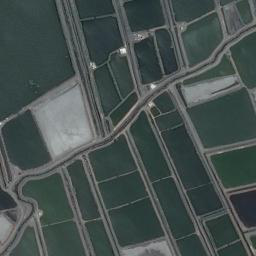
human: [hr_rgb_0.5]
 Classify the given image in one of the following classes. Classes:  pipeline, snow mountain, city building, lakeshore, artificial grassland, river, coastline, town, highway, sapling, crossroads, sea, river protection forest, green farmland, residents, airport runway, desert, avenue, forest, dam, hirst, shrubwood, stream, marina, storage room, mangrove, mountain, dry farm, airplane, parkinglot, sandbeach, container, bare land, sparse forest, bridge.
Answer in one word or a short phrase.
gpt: green farmland